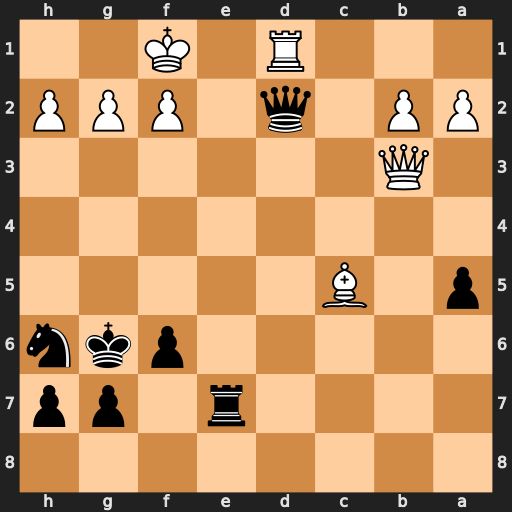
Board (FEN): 8/4r1pp/5pkn/p1B5/8/1Q6/PP1q1PPP/3R1K2
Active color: b
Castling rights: -
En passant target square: -
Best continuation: Qe2+ Kg1 Qe1+ Rxe1 Rxe1#